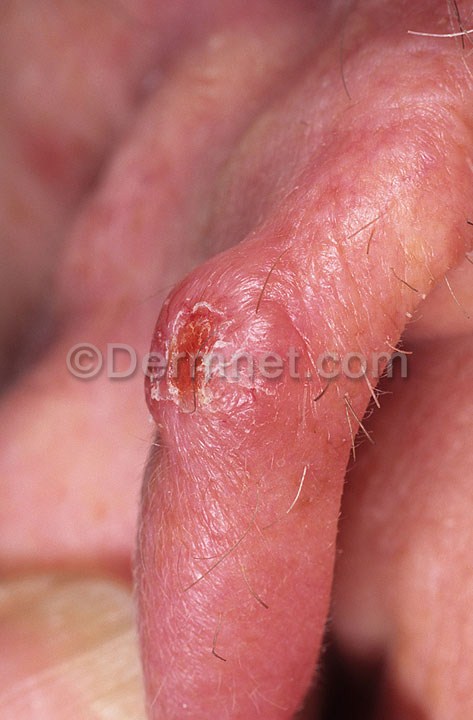
Disease: Actinic Keratosis Basal Cell Carcinoma and other Malignant Lesions